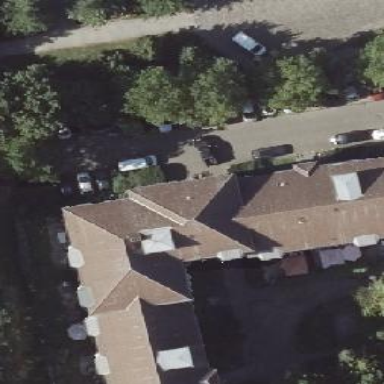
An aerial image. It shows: Hipped roof apartment building.